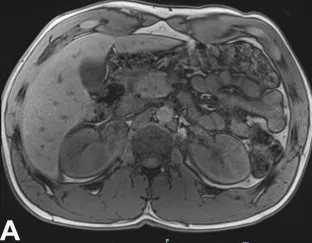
Magnetic resonance imaging (MRI) of the right kidney showing a 2.7 cm cystic lesion with thickened and enhancing septation (Bosniak III). T1 weighted in-phase sequence.
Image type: radiology (mri)